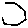
Label: hexagon